Question: When it comes to comparing colors during image analysis, you'll soon discover that you can just use grayscale image. Why? Because usually you do this:
'''
double average = (color.r+color.g+color.b)/3;
'''
Based on grascale average colors, I made an algorithm that is actually quite satisfying when it comes to find an object on screen (I used whole desktop, but well, this is enough):

Search by average color took 67ms while searching by exact pixel match (blue frame) took 1.255 ! (and the former terminated right after finding first match, while the average color algorithm loops whole image).
But I wanted to improve precision on GUI's. In GUI red button looks just like blue button and may be matched wrongly. This is why I implemented color-sensitive integral image. Now I discovered that I don't know how to properly compare the color sums to get some color difference.
So imagine you have 2 arrays of 3 elements.
'''
//Summed colors on the image you're looking for
double sumOnSearchedImage[3];
//Summed colors on currently checked rectangle (in some loop we'll not bother with here)
double sumOnBigImage[3];
'''
Every number in the arrays represents red, blue and green sum (not average) respectively. How do you compare these so that difference between 'rgb(0, 255, 255)' and 'rgb(255,255,255)' is difference between 'rgb(170,170,170)' and 'rgb(255,255,255)'?
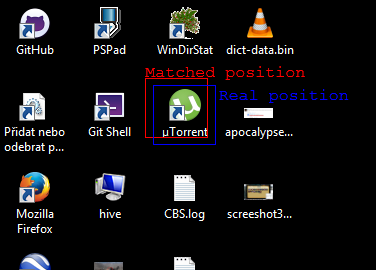
Answer: In the metric space the distance between rgb(0, 255, 255) and rgb(255,255,255) is already far larger than distance between rgb(170,170,170) and rgb(255,255,255).
Only use not distances themselves, but their squares, for speed.
'''
|(0, 255, 255), (255,255,255)|^2 = 255^2 = 9*85^2
|(170,170,170), (255,255,255)|^2 = 3*85^2
'''
BTW, don't be astonished to find that grayscale seeing is often enough. The good design makes designers to make things a) well visible and b) at least somehow visible for about 18% of people, for just so many have problems with colors seeing. <URL>